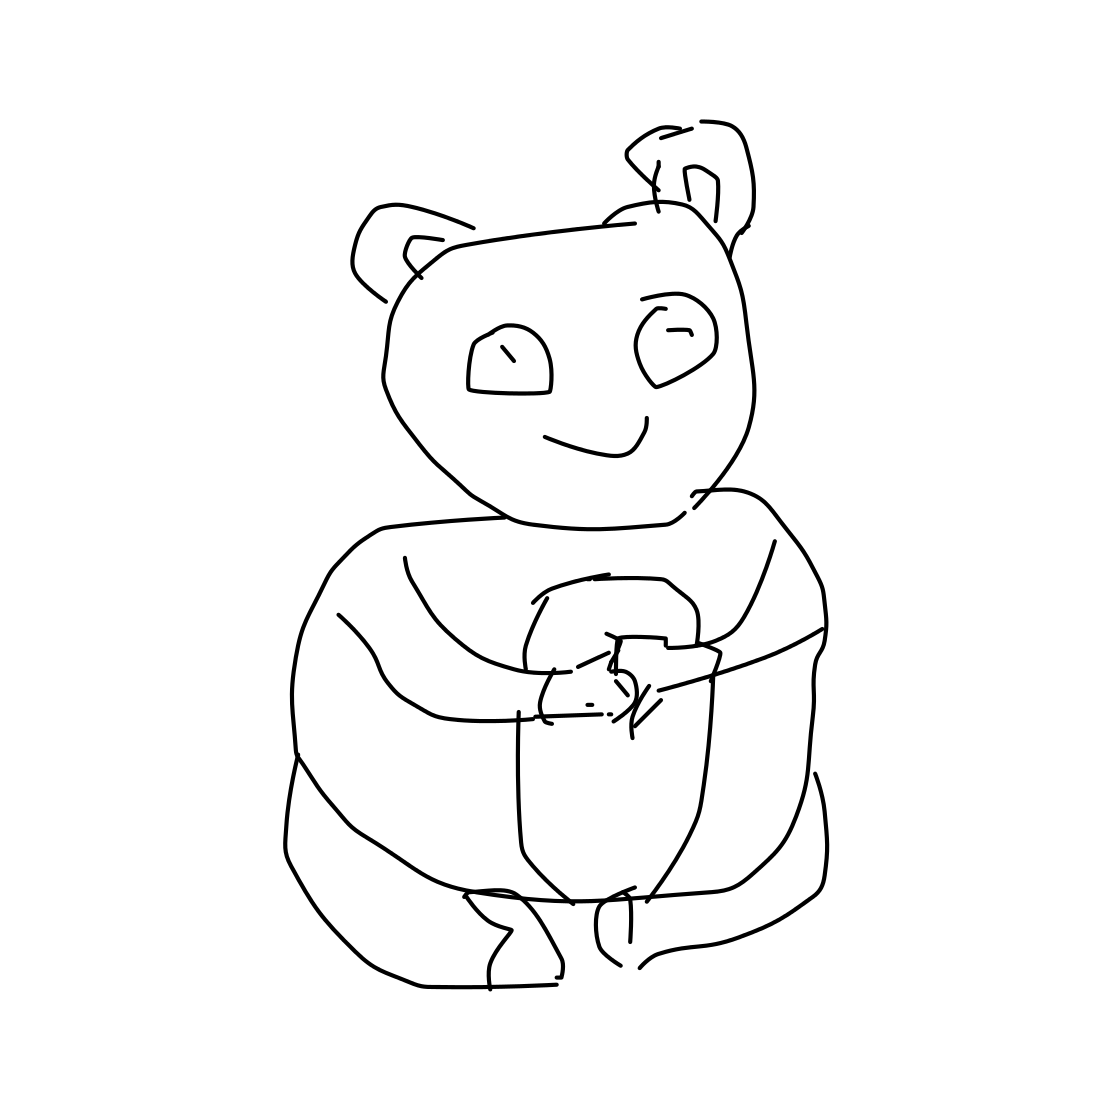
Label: panda